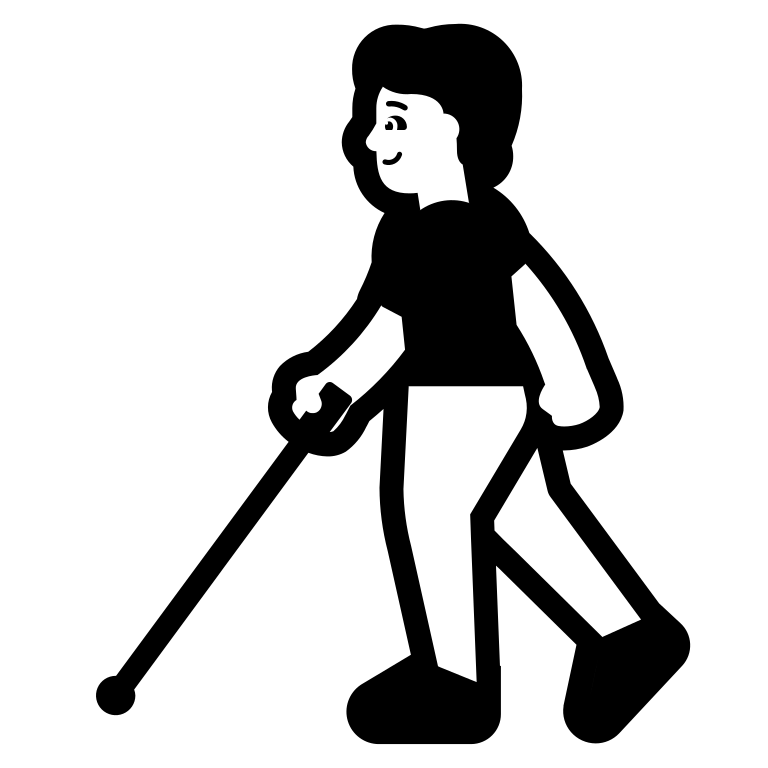
person with white cane high contrast default